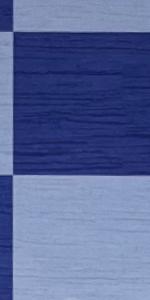
Label: Empty